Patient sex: M
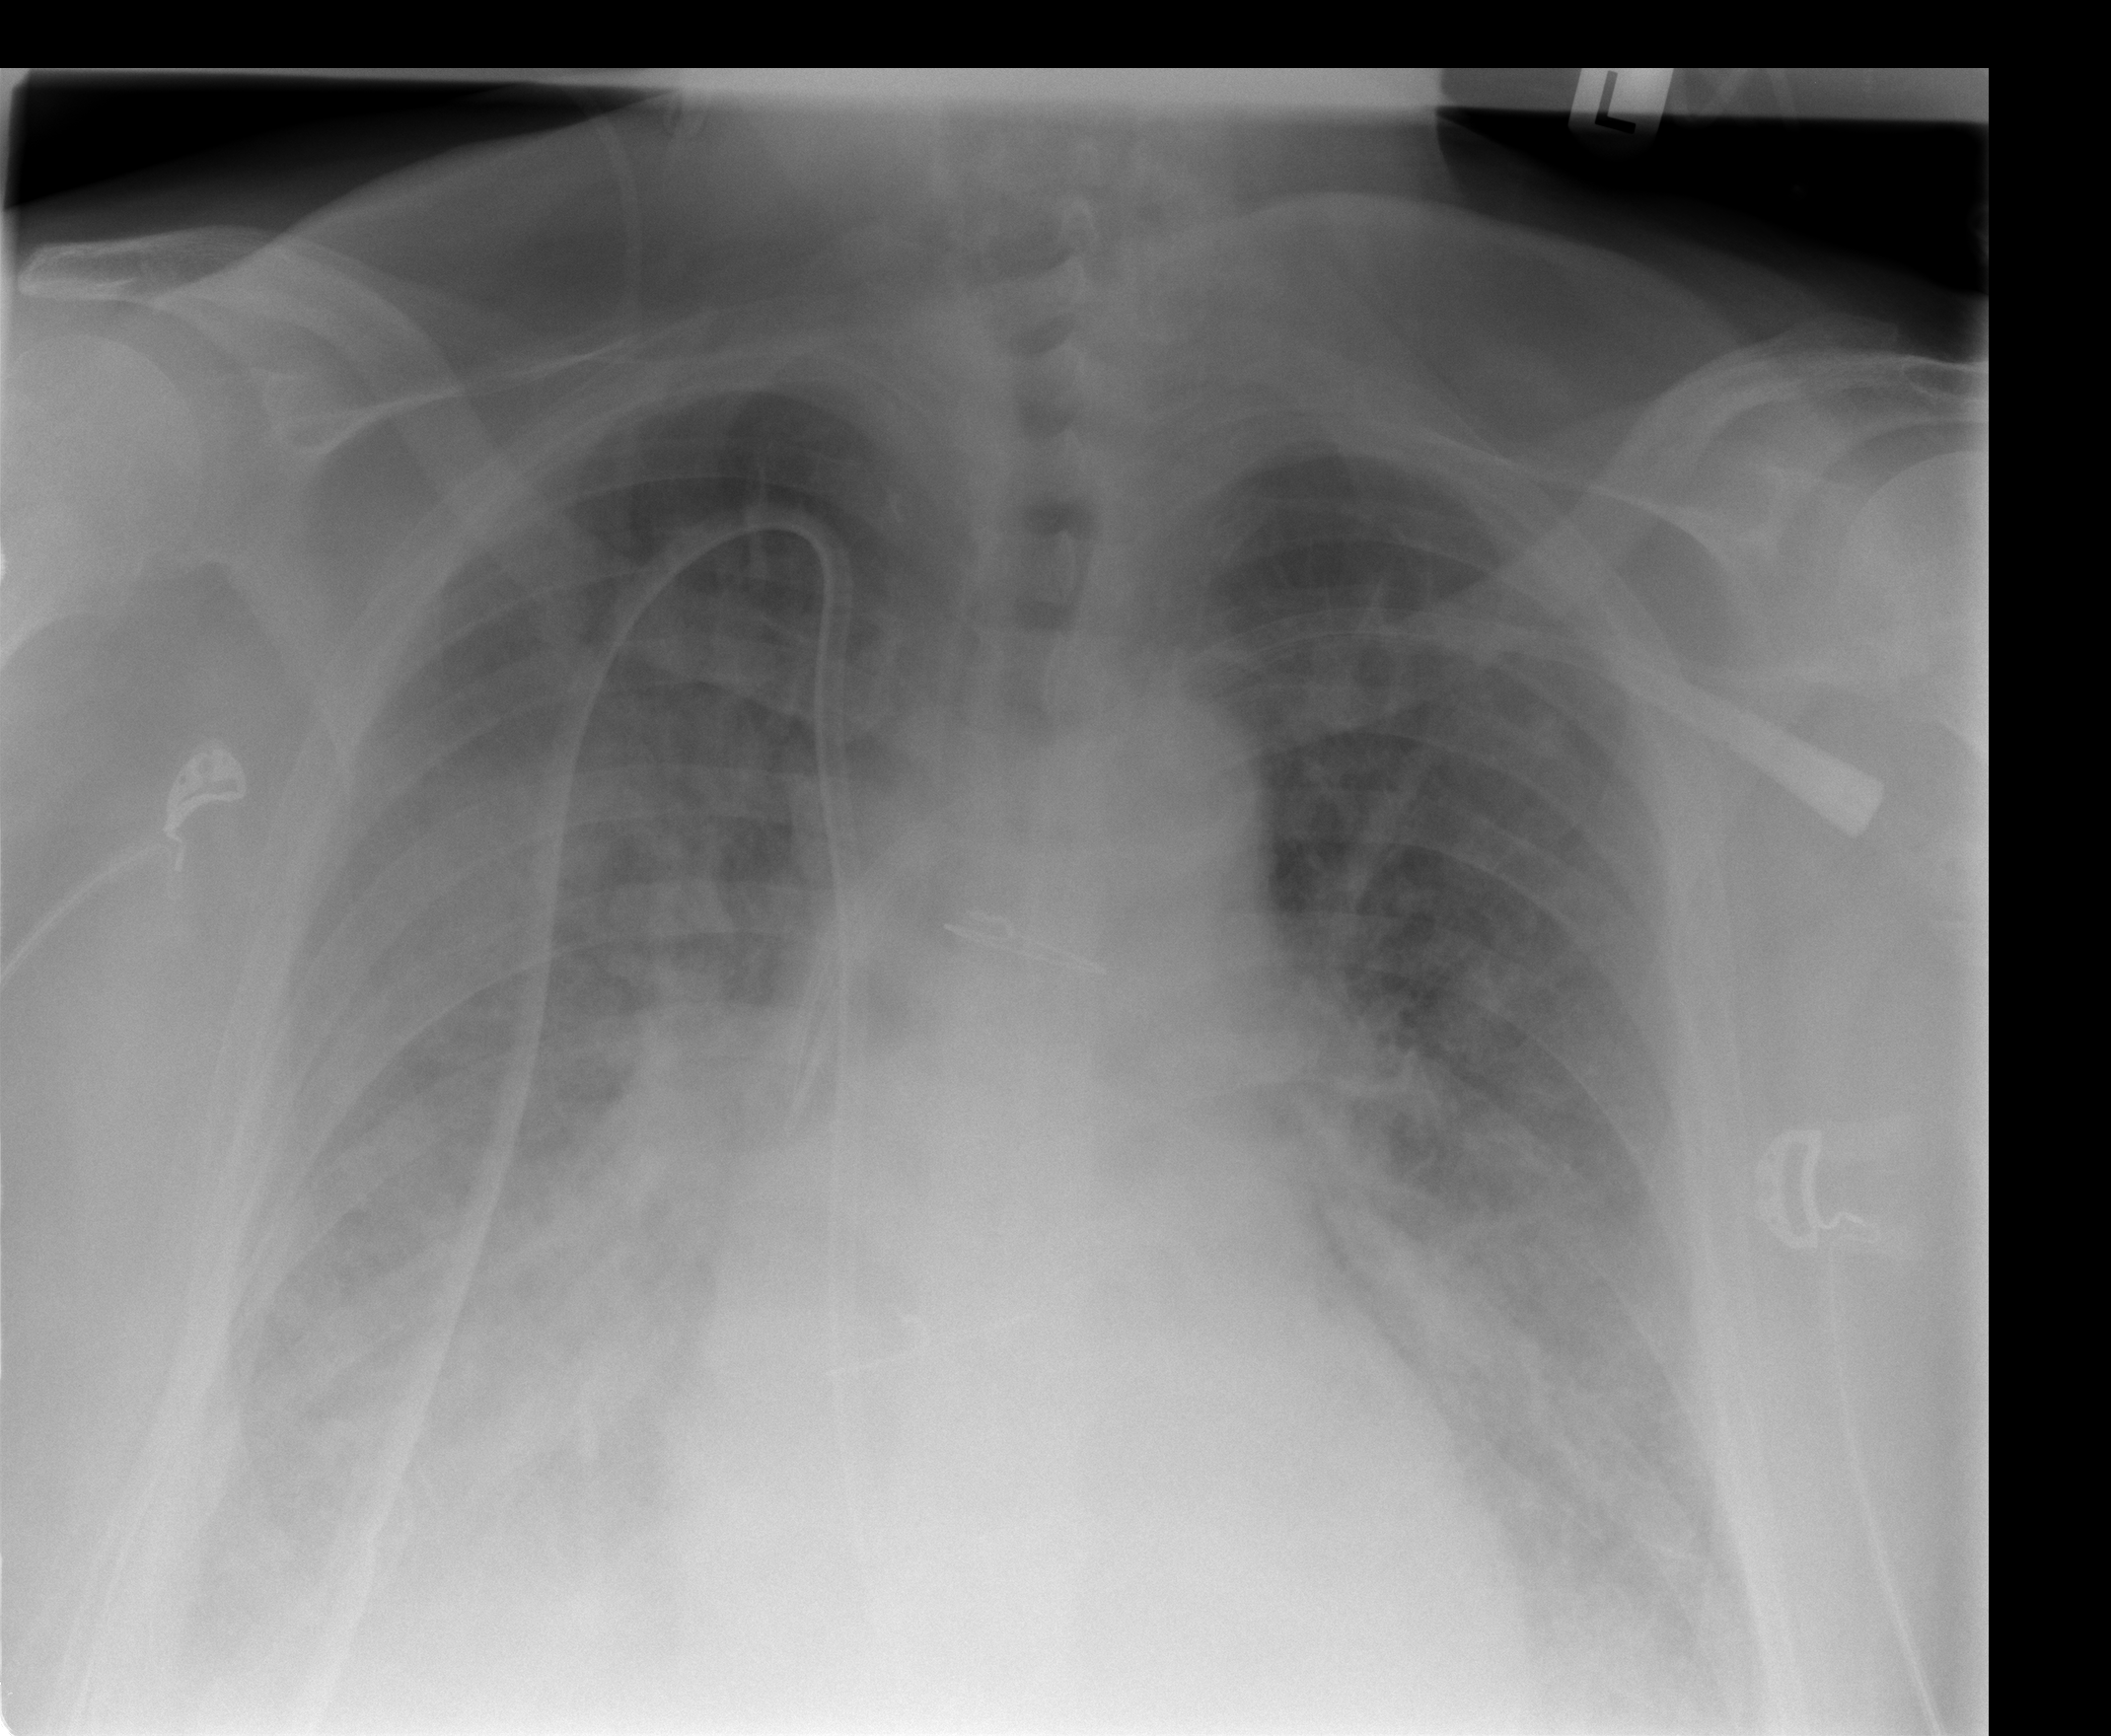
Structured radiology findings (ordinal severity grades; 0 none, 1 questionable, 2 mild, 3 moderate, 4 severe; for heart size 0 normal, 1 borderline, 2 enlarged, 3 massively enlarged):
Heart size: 2
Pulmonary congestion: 3
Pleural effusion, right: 3
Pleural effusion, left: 3
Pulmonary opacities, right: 3
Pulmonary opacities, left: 3
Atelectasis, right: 3
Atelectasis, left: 3